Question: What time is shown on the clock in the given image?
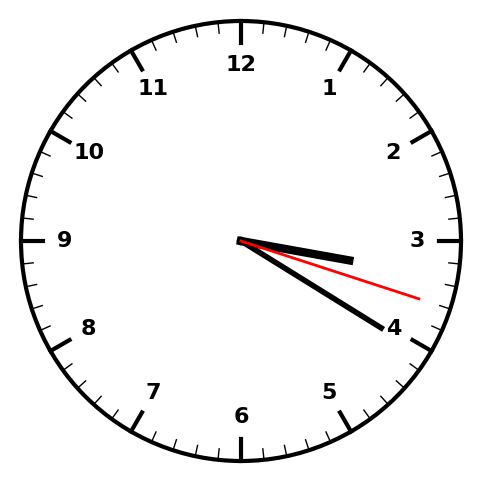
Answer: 03:20:18